Question: I've been playing around with reverse engineering and I am having trouble recompiling after making an edit.
I first used apktool:
'''
apktool d input.apk out
apktool b out
'''
I then used dex2jar to convert classes.dex to jar then used JD-GUI to extract the java files. I went in and changed one string value so that everything would still be perserved but could see if it worked, so the code should all work. So I have the folder of the .java file called 'classes' and I've tried to use DX to convert back to a dex file. I enter:
'''
dx --dex classes --no-strict
'''
and get these errors:

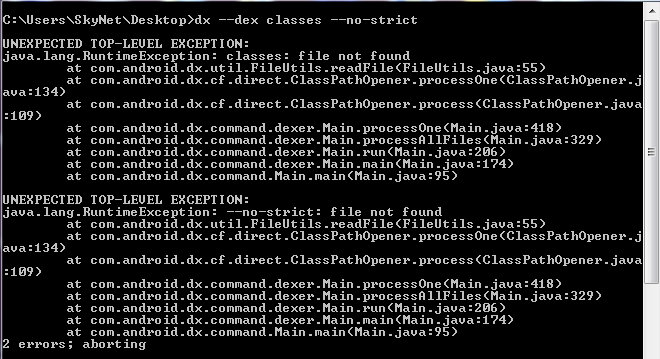
Answer: Your ordering is a little off and you need to specify directories as an absolute path for the tool to recognize them. Try
'''
dx --dex --output C:/Users/SkyNet/Desktop/new_dex_file.dex C:/Users/SkyNet/Desktop/classes
'''
That should make a new_dex_file.dex file on your desktop from the classes folder than is on your desktop.